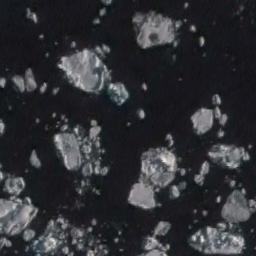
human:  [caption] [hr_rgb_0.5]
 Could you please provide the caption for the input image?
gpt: The sea is surrounded by sea ice .

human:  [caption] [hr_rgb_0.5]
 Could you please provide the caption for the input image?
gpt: There are many ice on the black sea .

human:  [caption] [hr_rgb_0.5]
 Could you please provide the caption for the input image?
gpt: Countless large and small pieces of ice scattered on the blue sea .

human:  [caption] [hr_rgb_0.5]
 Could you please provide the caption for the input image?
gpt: Some pieces of sea ice of different sizes float in the deep blue sea .

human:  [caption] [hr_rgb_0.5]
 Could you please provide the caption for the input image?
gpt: There are many pieces of sea ice .